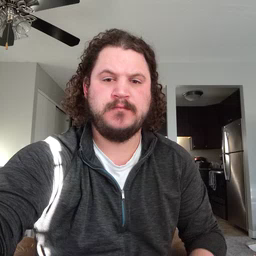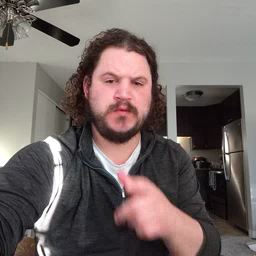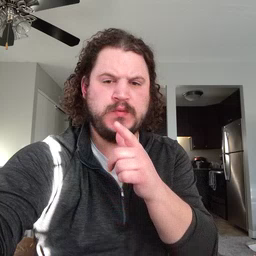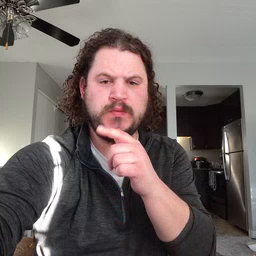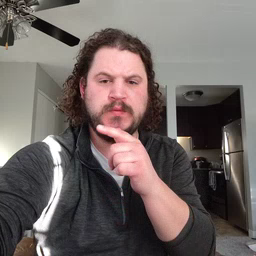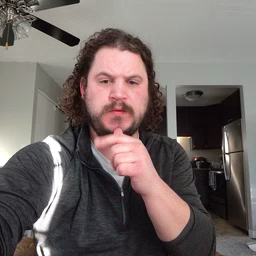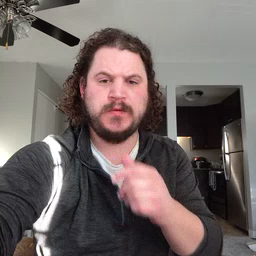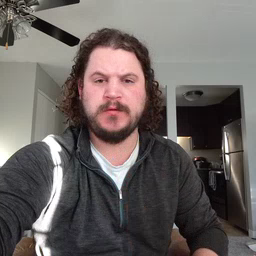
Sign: who